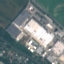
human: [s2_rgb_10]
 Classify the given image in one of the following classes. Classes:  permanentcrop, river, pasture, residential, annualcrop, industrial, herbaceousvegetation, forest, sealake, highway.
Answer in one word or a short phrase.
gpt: Industrial